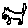
Label: cat